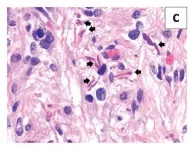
(c) Higher magnification of the tumour indicating piloid astrocytic tumour cells with long delicate hair-like processes and eosinophilic Rosenthal fibres (black arrows) characteristic of pilocytic astrocytoma (H&E x600).
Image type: pathology (h&e)